Question: I'm wondering how i can give the symfony form validation popups a custom style.
This popup shows up, if an input field is required and not filled.

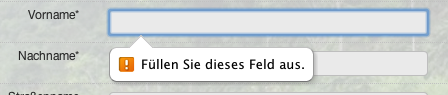
Answer: I think this has nothing to do with Symfony itself.
Those popups are the default popups which appear if your input is set to required but empty. They differ from browser to browser.
In your case you're using Chrome I guess?
'''
<input type="text" id="isRequired" required="required">
'''
Means the input is required and will show this message if it's empty on submit.
Also see <URL> for browser support. It was introduced in HTML5
Watch <URL> for another example.
> The required attribute marks any input/textarea as being required to have a value before the form can be submitted.